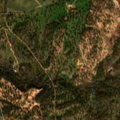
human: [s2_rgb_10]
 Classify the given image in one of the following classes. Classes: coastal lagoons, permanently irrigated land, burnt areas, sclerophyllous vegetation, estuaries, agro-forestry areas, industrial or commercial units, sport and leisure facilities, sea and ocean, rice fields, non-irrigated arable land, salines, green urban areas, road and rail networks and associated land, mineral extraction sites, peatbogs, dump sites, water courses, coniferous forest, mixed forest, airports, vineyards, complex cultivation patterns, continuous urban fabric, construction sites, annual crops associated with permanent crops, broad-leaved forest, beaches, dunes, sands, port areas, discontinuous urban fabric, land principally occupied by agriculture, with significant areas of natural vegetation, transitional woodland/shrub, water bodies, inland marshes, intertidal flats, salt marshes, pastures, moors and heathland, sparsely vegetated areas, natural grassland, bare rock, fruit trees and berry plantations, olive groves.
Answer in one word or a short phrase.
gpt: agro-forestry areas